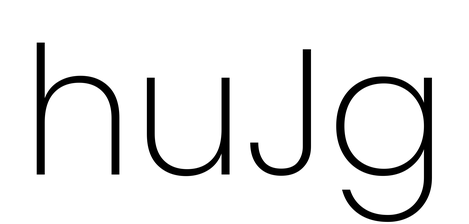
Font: Poppins-ExtraLight